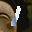
Label: 1